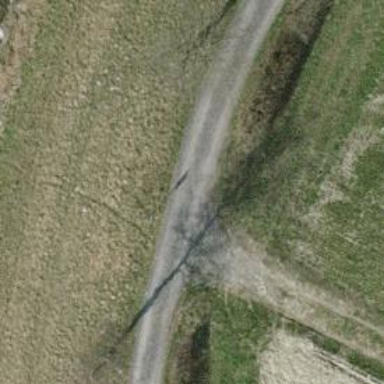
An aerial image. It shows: Well-maintained track road of grade 1.